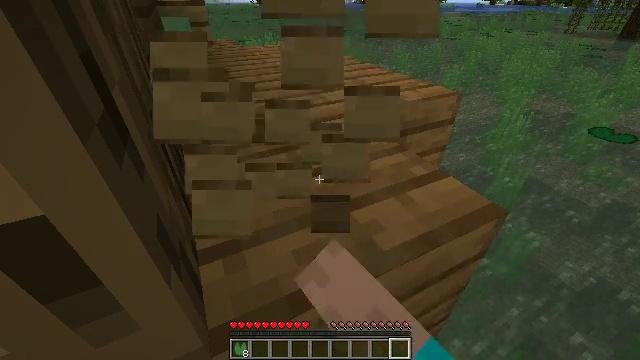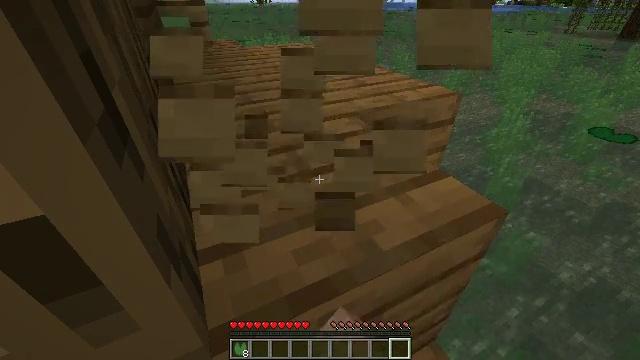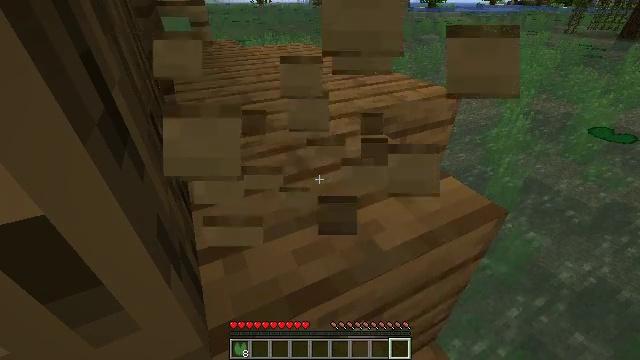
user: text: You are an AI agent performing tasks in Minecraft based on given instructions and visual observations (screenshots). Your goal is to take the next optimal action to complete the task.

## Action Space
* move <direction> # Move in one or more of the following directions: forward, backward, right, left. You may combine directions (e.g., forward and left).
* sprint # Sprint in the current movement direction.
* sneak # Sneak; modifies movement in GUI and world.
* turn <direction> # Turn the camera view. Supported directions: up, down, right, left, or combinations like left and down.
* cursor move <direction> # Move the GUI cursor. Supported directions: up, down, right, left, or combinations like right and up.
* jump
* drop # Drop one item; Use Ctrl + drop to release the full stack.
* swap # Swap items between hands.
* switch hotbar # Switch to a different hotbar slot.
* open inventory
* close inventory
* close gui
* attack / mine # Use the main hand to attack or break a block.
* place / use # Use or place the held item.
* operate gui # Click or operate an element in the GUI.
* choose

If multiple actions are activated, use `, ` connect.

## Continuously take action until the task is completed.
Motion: motion action
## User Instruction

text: Attack the oak fence to collect it.
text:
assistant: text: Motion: attack / mine
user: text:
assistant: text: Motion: attack / mine
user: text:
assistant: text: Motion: attack / mine